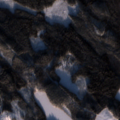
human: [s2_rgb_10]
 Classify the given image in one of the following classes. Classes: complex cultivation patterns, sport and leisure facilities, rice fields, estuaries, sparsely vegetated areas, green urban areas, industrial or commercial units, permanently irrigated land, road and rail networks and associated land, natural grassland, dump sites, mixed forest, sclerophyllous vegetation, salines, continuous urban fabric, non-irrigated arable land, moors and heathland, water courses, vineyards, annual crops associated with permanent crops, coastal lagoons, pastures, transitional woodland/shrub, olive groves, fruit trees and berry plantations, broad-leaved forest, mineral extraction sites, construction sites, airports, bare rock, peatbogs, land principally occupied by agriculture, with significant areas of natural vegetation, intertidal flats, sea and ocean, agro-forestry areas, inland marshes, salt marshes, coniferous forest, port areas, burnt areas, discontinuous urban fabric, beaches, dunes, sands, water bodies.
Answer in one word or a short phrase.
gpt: land principally occupied by agriculture, with significant areas of natural vegetation, coniferous forest, mixed forest